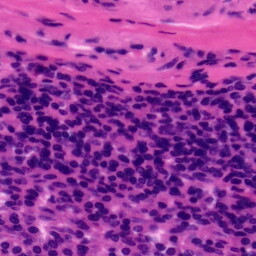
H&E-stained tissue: Tonsil